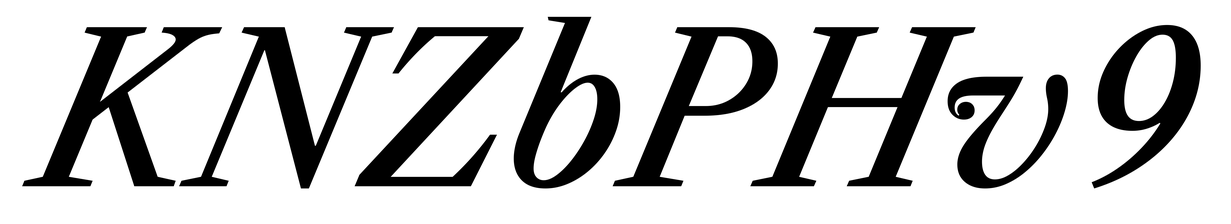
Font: LibreCaslonText-Italic_Medium_Italic